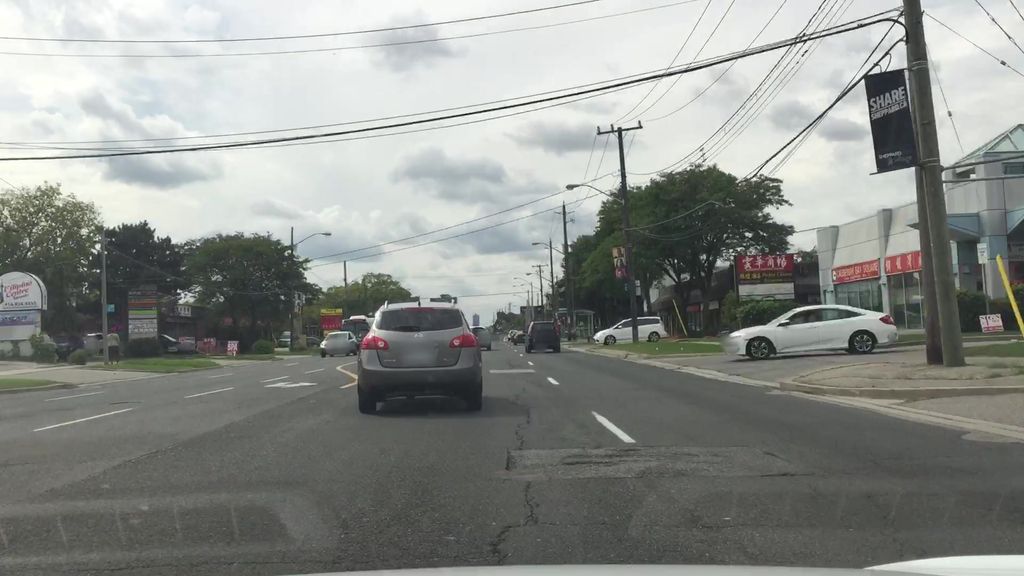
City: toronto